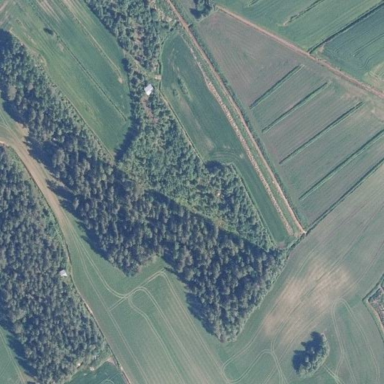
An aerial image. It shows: Beautiful woodland area.